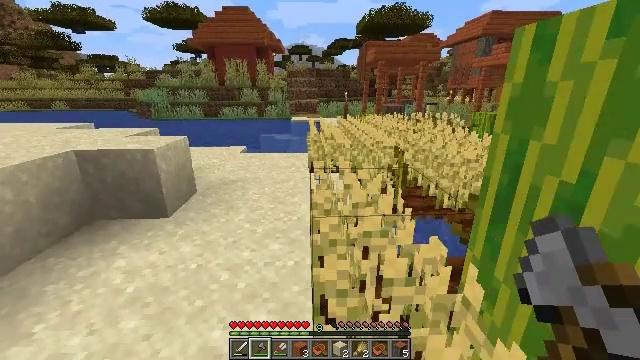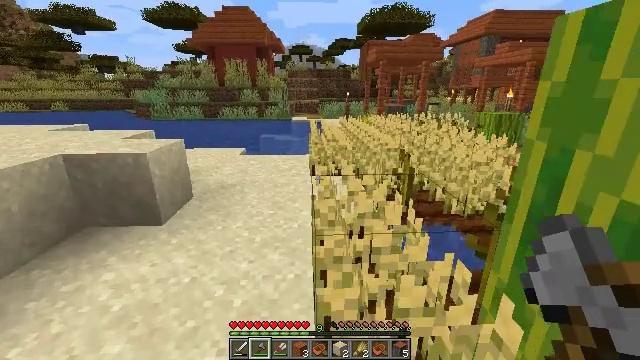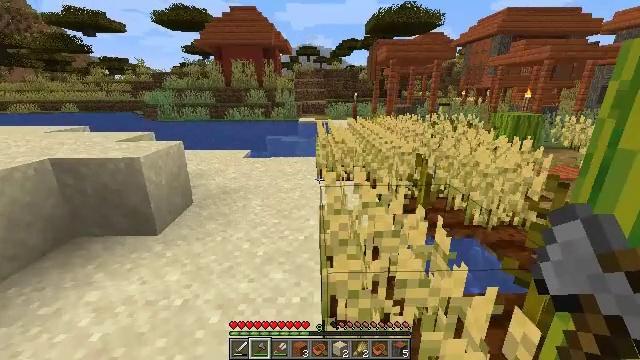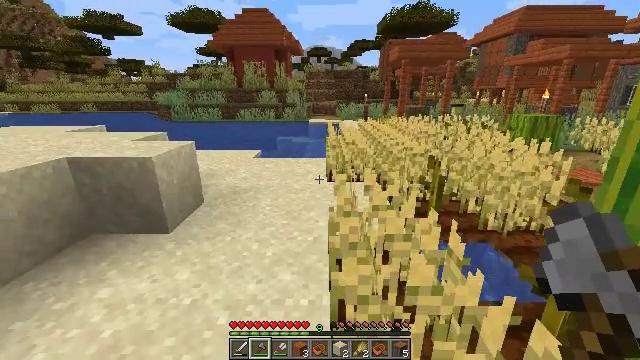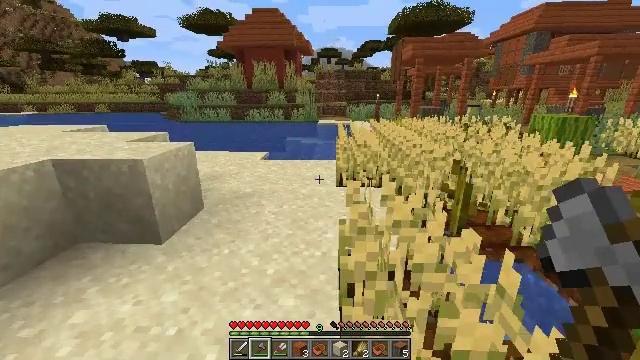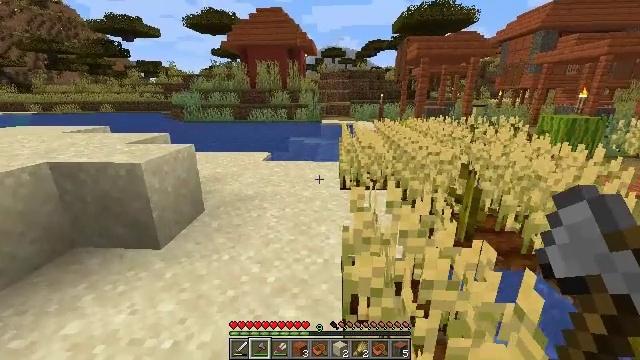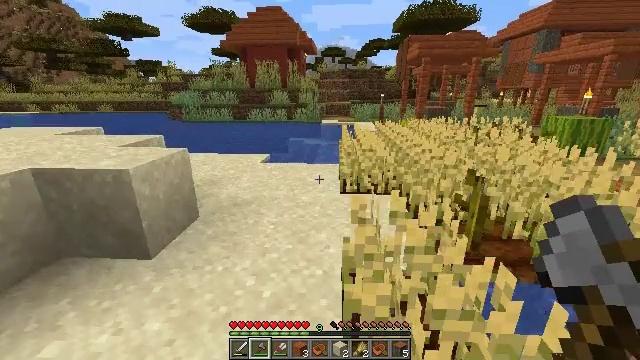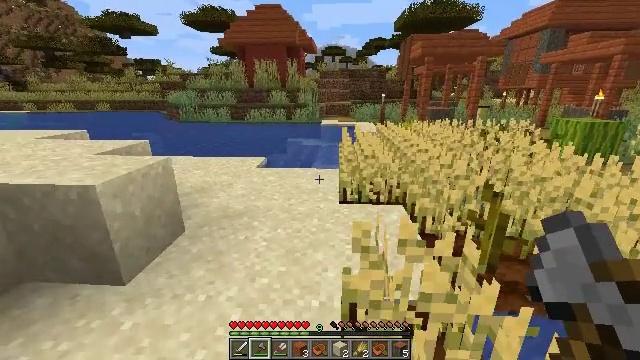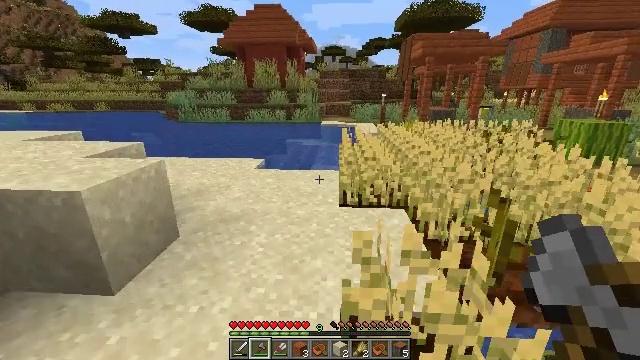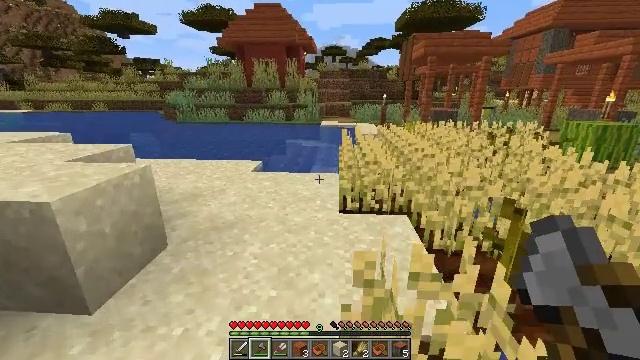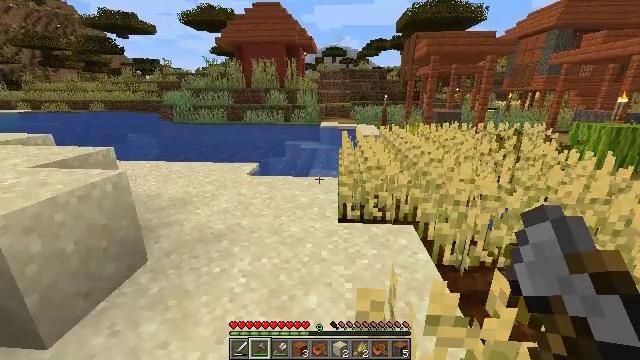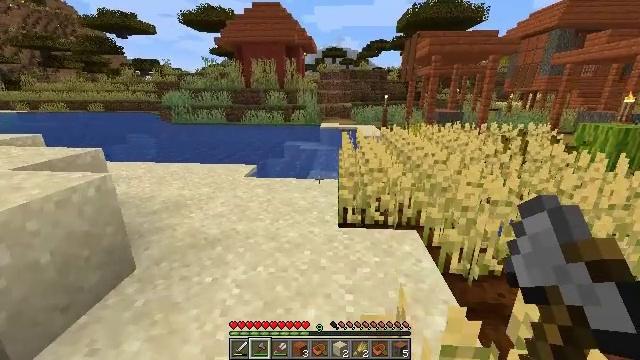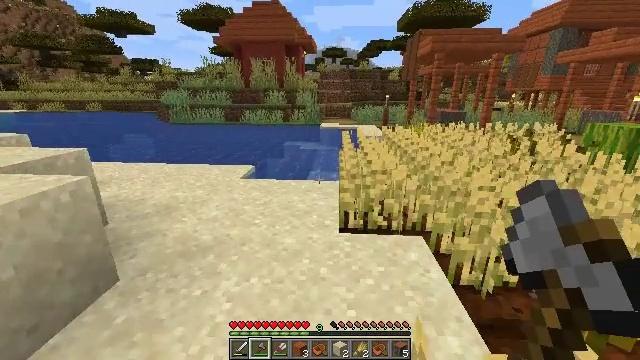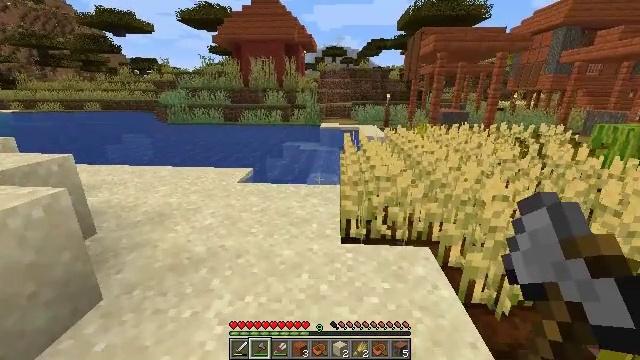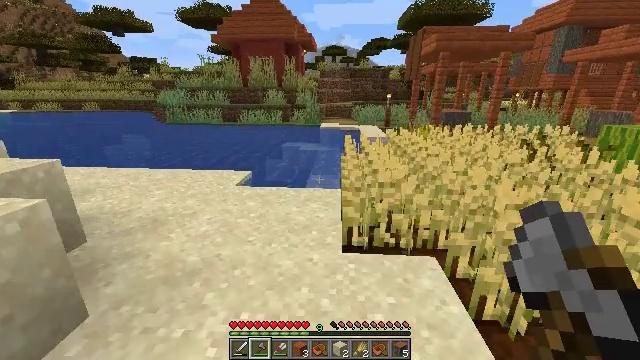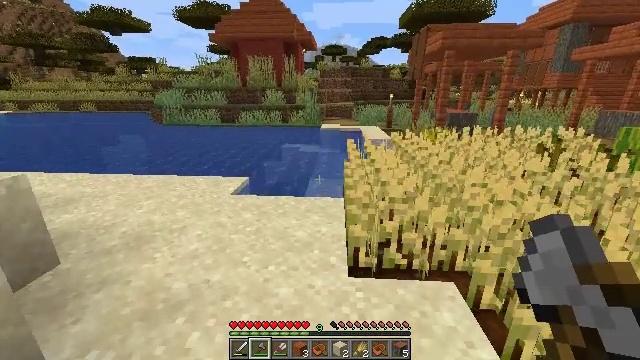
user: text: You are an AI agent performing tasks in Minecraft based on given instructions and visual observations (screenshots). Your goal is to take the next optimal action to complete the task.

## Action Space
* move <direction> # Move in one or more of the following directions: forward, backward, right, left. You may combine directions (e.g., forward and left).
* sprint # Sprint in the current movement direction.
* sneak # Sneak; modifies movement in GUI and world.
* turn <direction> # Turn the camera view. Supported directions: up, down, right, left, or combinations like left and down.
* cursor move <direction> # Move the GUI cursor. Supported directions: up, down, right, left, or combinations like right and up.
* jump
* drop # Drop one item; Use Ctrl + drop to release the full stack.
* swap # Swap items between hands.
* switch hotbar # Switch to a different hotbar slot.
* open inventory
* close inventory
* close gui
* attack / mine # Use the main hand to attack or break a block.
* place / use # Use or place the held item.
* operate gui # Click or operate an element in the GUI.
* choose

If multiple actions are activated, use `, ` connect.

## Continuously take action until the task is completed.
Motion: motion action
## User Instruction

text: Destroy the orange bed to move it.
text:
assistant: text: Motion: move forward
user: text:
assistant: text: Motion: move forward, turn left
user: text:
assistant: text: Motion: move forward, turn left
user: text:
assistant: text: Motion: move forward, turn left
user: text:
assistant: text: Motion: move forward
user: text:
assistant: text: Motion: move forward
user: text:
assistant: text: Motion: move forward
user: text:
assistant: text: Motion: move forward
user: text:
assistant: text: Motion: move forward
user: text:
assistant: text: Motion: move forward
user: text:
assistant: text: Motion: move forward
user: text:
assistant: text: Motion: move forward
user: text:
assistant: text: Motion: move forward
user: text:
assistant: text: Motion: move forward
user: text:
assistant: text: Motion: move forward
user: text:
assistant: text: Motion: move forward
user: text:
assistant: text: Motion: move forward
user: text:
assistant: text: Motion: move forward
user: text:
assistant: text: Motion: move forward
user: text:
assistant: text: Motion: move forward, turn right
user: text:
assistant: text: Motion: move forward, turn right
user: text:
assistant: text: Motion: move forward, turn right
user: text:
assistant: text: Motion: move forward, turn right
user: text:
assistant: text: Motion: move forward, turn right
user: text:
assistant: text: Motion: move forward, turn right
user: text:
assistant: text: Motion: move forward, turn right
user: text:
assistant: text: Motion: move forward, turn right, jump
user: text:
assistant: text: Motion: move forward, turn right and down, jump
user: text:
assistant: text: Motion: move forward, turn right and down, jump
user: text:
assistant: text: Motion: move forward, turn right, jump